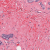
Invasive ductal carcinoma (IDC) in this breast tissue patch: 0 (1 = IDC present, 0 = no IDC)